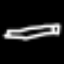
Label: pencil